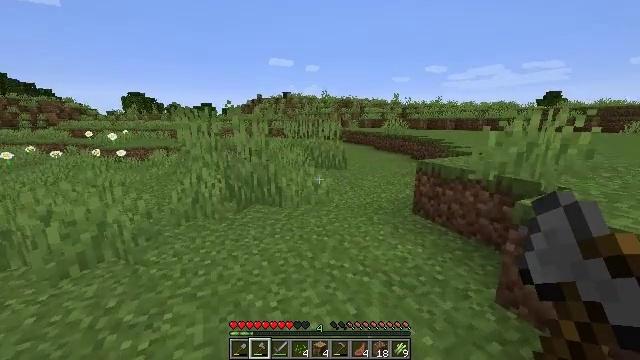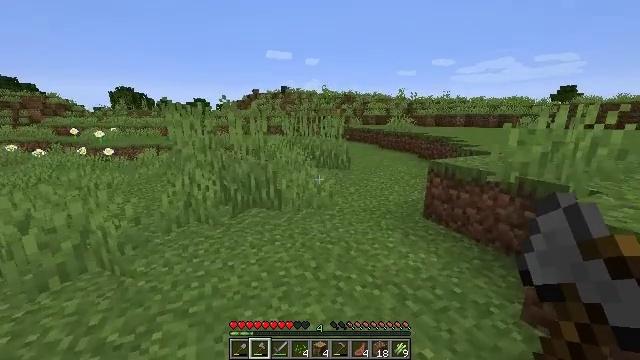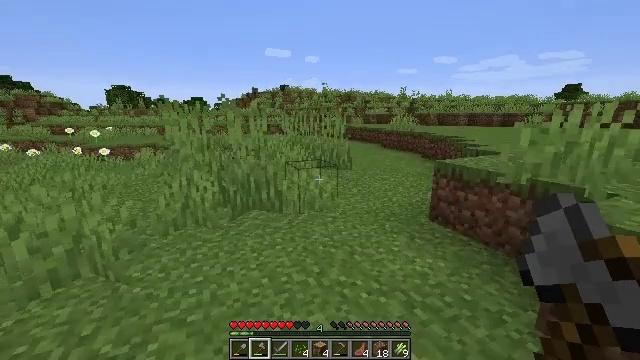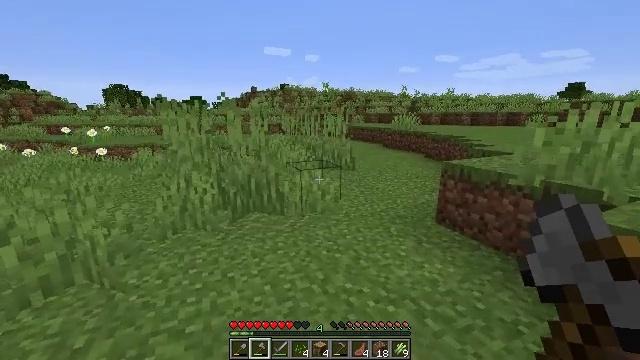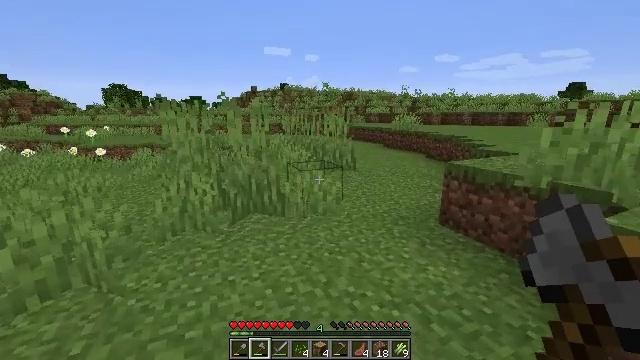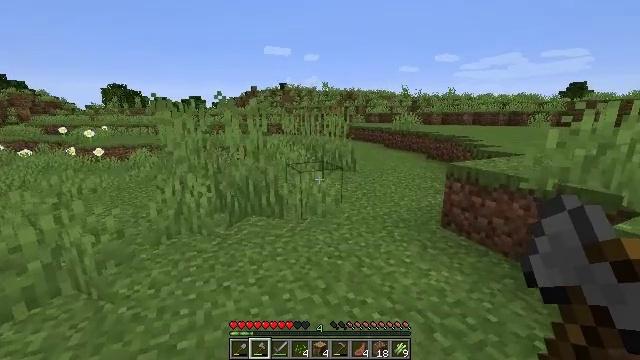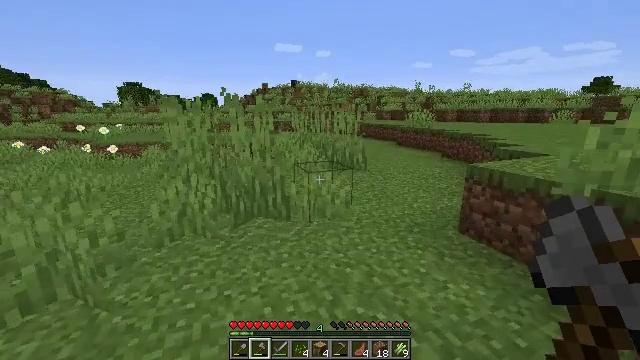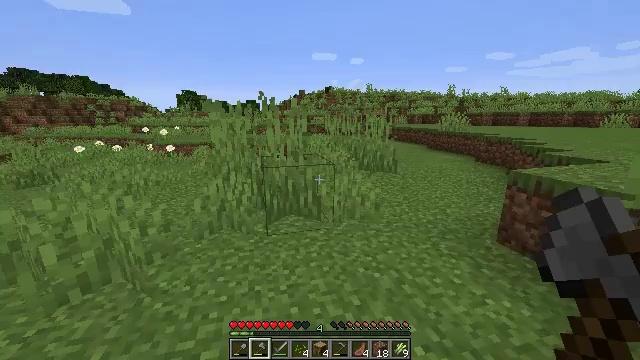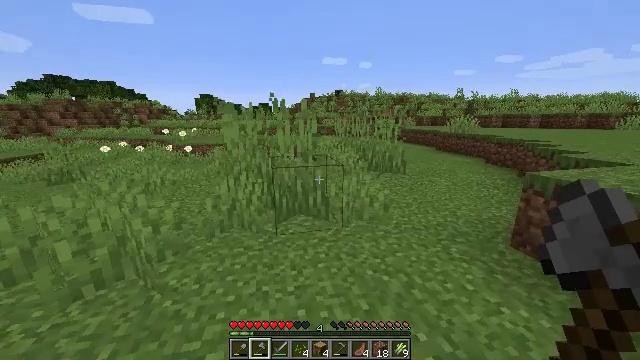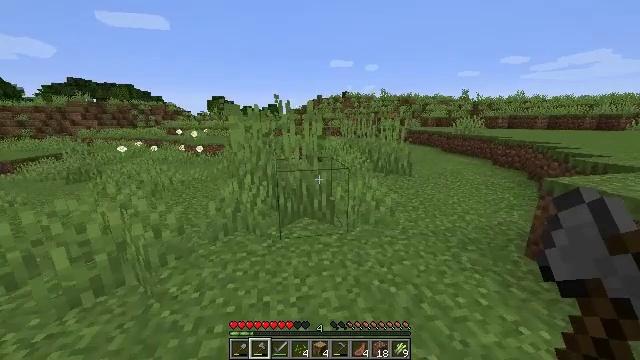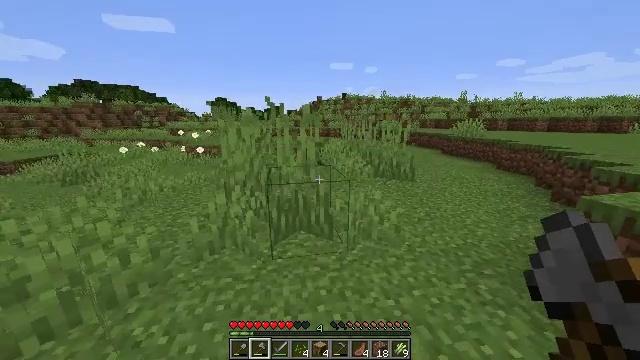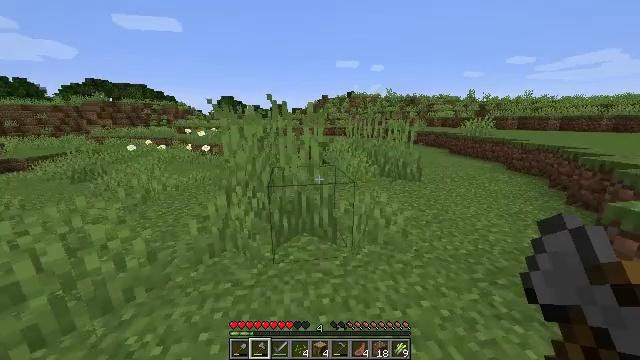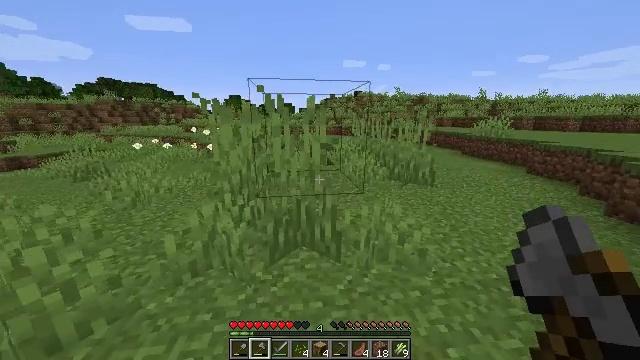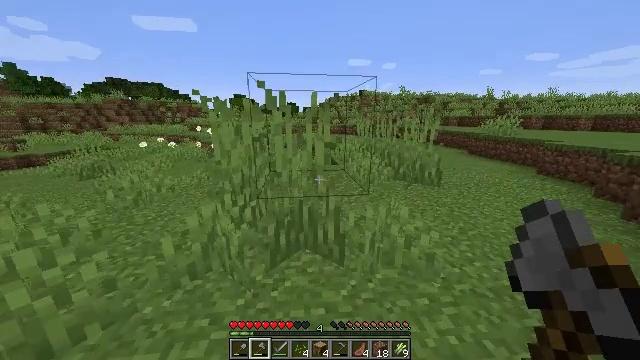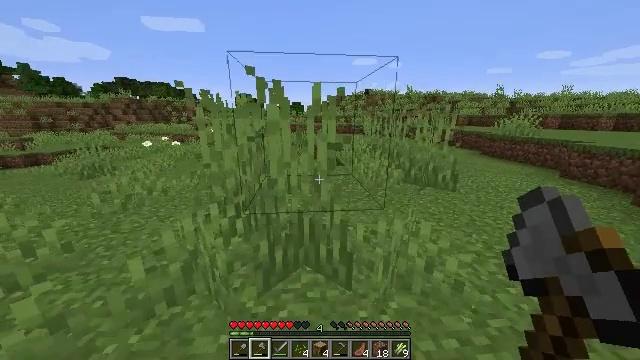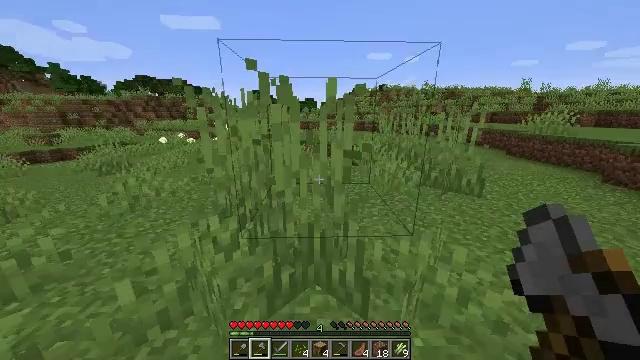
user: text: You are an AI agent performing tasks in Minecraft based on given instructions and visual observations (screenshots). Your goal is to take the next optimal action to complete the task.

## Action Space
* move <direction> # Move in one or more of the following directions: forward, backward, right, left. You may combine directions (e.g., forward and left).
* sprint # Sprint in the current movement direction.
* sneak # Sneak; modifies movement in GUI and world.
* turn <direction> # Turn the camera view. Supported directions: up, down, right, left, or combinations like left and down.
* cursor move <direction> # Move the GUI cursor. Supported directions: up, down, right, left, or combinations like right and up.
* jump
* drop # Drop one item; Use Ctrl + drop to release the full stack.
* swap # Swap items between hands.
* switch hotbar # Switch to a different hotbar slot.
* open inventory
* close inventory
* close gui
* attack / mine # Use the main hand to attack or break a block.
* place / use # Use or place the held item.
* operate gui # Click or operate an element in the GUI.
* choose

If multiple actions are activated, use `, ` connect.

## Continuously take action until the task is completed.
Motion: motion action
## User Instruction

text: Clear away tall grass.
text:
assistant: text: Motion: move forward and move right, sprint
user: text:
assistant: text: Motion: move forward and move right, sprint
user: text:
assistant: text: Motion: move forward and move right, sprint
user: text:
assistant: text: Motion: move forward and move right, sprint
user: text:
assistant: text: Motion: move forward and move right, sprint
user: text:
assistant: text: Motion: move forward, sprint, turn left
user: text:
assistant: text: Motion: move forward, sprint, turn left
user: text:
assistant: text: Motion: move forward, sprint, turn left
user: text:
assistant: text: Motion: move forward, sprint, turn left
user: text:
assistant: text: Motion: move forward
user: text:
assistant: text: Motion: move forward, turn left
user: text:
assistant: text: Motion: move forward, turn left
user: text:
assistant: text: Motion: move forward, turn left
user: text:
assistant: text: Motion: move forward, turn left
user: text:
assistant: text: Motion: move forward, turn left
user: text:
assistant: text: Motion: move forward, turn left and down, attack / mine
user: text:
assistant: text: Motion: move forward, attack / mine
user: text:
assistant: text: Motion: move forward, attack / mine
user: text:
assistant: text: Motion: move forward, attack / mine
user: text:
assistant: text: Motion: move forward, attack / mine
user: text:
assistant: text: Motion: attack / mine